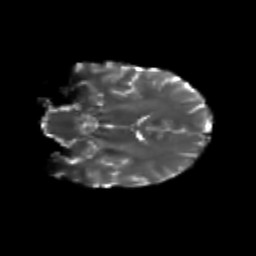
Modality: T2w
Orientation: coronal
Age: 26
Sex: female
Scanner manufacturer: siemens
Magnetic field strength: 3 T
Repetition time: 3.5 s
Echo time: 0.104 s